Question: I am trying to draw a Bar Chart using D3.js but its not working successfully. I am trying the following:
'''
var margin = {top:40, right: 40, bottom: 70, left: 40},
width = 500 - margin.left - margin.right,
height = 350 - margin.top - margin.bottom;
var x = d3.scale.ordinal()
.rangeRoundBands([0, width],.5);
var y = d3.scale.linear()
.range([height, 0]);
var xAxis = d3.svg.axis()
.scale(x)
.orient("bottom");
var yAxis = d3.svg.axis()
.scale(y)
.orient("left");
var tip = d3.tip()
.attr('class', 'd3-tip')
.html(function(d) {
return "<strong>Value:</strong> <span style='color:red'>" + d.ActiveCount + "</span>";
})
var svg = d3.select("#chart").append("svg")
.attr("width", width + margin.left + margin.right)
.attr("height", height + margin.top + margin.bottom)
.append("g")
.attr("transform", "translate(" + margin.left + "," + margin.top + ")");
svg.call(tip);
var data = [{"CreateMonth":"5","ActiveCount":"6"},
{"CreateMonth":"6","ActiveCount":"20"},
{"CreateMonth":"7","ActiveCount":"43"},
{"CreateMonth":"8","ActiveCount":"125"},
{"CreateMonth":"9","ActiveCount":"356"},
{"CreateMonth":"10","ActiveCount":"557"}];
x.domain(data.map(function(d) { return d.CreateMonth; }));
y.domain([0, d3.max(data, function(d) { return d.ActiveCount; })]);
svg.append("g")
.attr("class", "x axis")
.attr("transform", "translate(0," + height + ")")
.call(xAxis)
.selectAll("text")
.style("text-anchor", "end")
.attr("dx", "-.8em")
.attr("dy", ".15em")
.attr("transform", "rotate(-65)");
svg.append("g")
.attr("class", "y axis")
.call(yAxis)
.append("text")
.attr("transform", "rotate(-90)")
.attr("y", 6)
.attr("dy", ".71em")
.style("text-anchor", "end")
.text("Active");
svg.selectAll(".bar")
.data(data)
.enter().append("rect")
.attr("class", "bar")
.attr("x", function(d) { return x(d.CreateMonth); })
.attr("width", x.rangeBand())
.attr("y", function(d) { return y(d.ActiveCount); })
.attr("height", function(d) { return height - y(d.ActiveCount); })
.on('mouseover', tip.show)
.on('mouseout', tip.hide)
'''
I have done this bar graph by using this tutorial <URL> height problem with uneven ActiveCount data in array object. Is some other problem that I am unable to identify?
Also, why it taking y axis as like this as shown below

and also can't determine the height of tooltip position because I think due to some un-ordered data point or some other issue..
Any suggestion should be appreciated
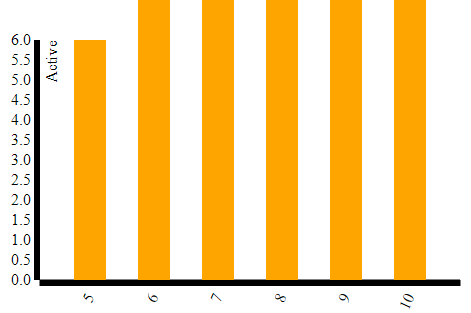
Answer: The problem here is that 'ActiveCount' in your data is a , not a number.
You have to convert it to number. For instance, using the unary plus operator:
'''
data.forEach(function(d) {
d.ActiveCount = +d.ActiveCount;
});
'''
Regarding the axis, you have to remove the default 'fill'. The easiest way is using the CSS (let's also change the ticks):
'''
line, path {
fill: none;
shape-rendering: crispEdges;
stroke: black;
}
'''
Here is your code with those changes (without 'd3.tip'):
'''
var margin = {
top: 40,
right: 40,
bottom: 70,
left: 40
},
width = 500 - margin.left - margin.right,
height = 350 - margin.top - margin.bottom;
var format = d3.time.format("%b");
var parser = d3.time.format("%m").parse;
var x = d3.scale.ordinal()
.rangeRoundBands([0, width], .5);
var y = d3.scale.linear()
.range([height, 0]);
var xAxis = d3.svg.axis()
.scale(x)
.orient("bottom")
.tickFormat(function(d){
return format(parser(d))
});
var yAxis = d3.svg.axis()
.scale(y)
.orient("left");
var svg = d3.select("body").append("svg")
.attr("width", width + margin.left + margin.right)
.attr("height", height + margin.top + margin.bottom)
.append("g")
.attr("transform", "translate(" + margin.left + "," + margin.top + ")");
var data = [{
"CreateMonth": "5",
"ActiveCount": "6"
}, {
"CreateMonth": "6",
"ActiveCount": "20"
}, {
"CreateMonth": "7",
"ActiveCount": "43"
}, {
"CreateMonth": "8",
"ActiveCount": "125"
}, {
"CreateMonth": "9",
"ActiveCount": "356"
}, {
"CreateMonth": "10",
"ActiveCount": "557"
}];
data.forEach(function(d) {
d.ActiveCount = +d.ActiveCount;
});
x.domain(data.map(function(d) {
return d.CreateMonth;
}));
y.domain([0, d3.max(data, function(d) {
return d.ActiveCount;
})]);
svg.append("g")
.attr("class", "x axis")
.attr("transform", "translate(0," + height + ")")
.call(xAxis)
.selectAll("text")
.style("text-anchor", "end")
.attr("dx", "-.8em")
.attr("dy", ".15em")
.attr("transform", "rotate(-65)");
svg.append("g")
.attr("class", "y axis")
.call(yAxis)
.append("text")
.attr("transform", "rotate(-90)")
.attr("y", 6)
.attr("dy", ".71em")
.style("text-anchor", "end")
.text("Active");
svg.selectAll(".bar")
.data(data)
.enter()
.append("rect")
.style("fill", "darkorange")
.attr("class", "bar")
.attr("x", function(d) {
return x(d.CreateMonth);
})
.attr("width", x.rangeBand())
.attr("y", function(d) {
return y(d.ActiveCount);
})
.attr("height", function(d) {
return height - y(d.ActiveCount);
})
'''
'''
line,
path {
fill: none;
shape-rendering: crispEdges;
stroke: black;
}
'''
'''
<script src="https://d3js.org/d3.v3.min.js"></script>
'''